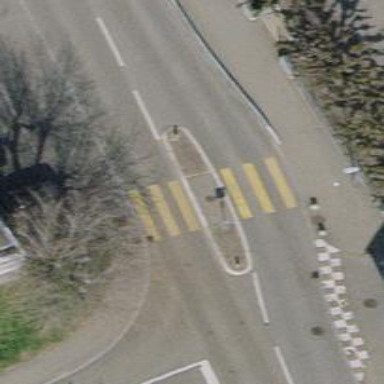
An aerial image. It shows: Kerb serving as barrier.